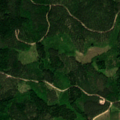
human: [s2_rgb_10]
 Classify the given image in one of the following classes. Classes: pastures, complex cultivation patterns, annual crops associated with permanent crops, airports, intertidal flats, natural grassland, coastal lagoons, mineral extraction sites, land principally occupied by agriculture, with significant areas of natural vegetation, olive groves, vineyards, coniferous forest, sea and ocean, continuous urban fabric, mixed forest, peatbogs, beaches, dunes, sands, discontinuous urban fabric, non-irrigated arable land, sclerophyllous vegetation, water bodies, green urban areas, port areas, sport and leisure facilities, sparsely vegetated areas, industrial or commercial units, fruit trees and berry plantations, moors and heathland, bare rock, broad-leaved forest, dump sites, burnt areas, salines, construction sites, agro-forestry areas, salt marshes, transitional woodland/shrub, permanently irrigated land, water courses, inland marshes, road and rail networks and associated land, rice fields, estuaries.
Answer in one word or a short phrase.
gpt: coniferous forest, transitional woodland/shrub